Question: I am newbie in Postgres, I want to calculate the average 'duration' and converting it into a format like hh:mm:ss, in Postgres but when I am using the below query getting the error
> ERROR: function avg(text) does not exist.
HINT: No function matches the given name and argument types. You might need to add explicit type casts."
My query is
'''
select processname,
count(processinstanceid),
avg(TO_CHAR((duration/1000 || 'seconds')::interval, 'HH24:MI:SS'))
from processinstancelog
group by processname
order by processname asc
'''
However, the same function I am using to calculate the min and max
'duration' and it's working. I have attached the screenshot as well.
'''
select processname,
count(processinstanceid), min(TO_CHAR((duration/1000 || 'seconds')::interval, 'HH24:MI:SS')),
max(TO_CHAR((duration/1000 || 'seconds')::interval, 'HH24:MI:SS')),
from processinstancelog
group by processname
order by processname asc
'''

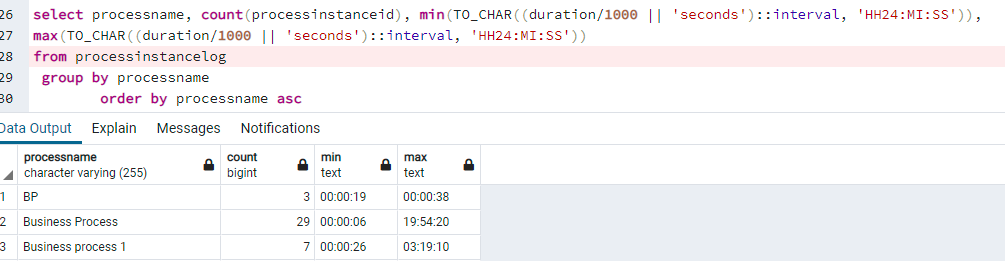
Answer: If you want to format the output, apply the 'to_char()' calculating the average:
'''
select processname,
count(processinstanceid),
to_char(make_interval(secs => avg(duration/1000.0)), 'HH24:MI:SS')
from processinstancelog
group by processname
order by processname asc
'''
'make_interval(secs => avg(duration/1000.0))' converts the result of the 'avg()' function to an interval (in seconds). The result of that is then formatted using 'to_char()'.